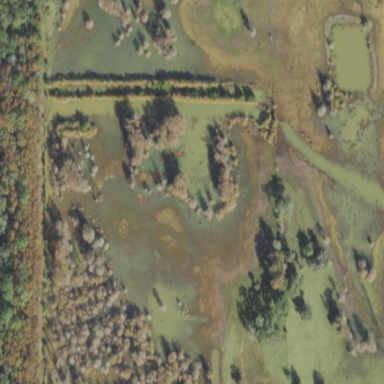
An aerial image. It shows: Marsh wetland.